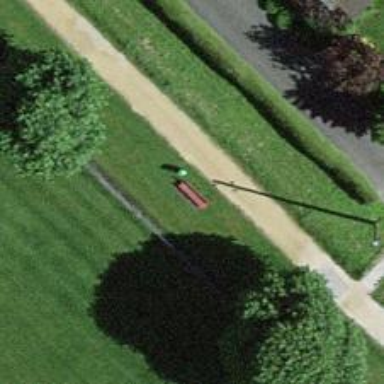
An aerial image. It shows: Red bench.